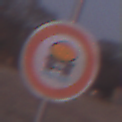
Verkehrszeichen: VerbotFahrzeugeWassergefaehrdenderLadung
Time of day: SunriseSunset
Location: Outdoor (Nature)
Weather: Clear
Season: NotSpecified
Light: Natural